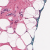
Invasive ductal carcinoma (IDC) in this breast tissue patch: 0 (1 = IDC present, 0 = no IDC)